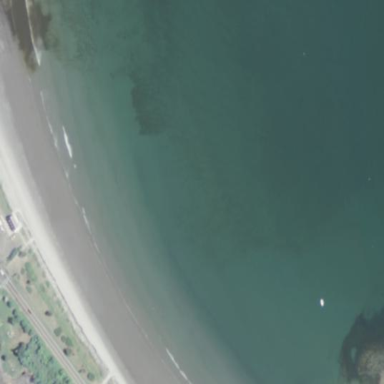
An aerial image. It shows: Sandy beach with natural surroundings.